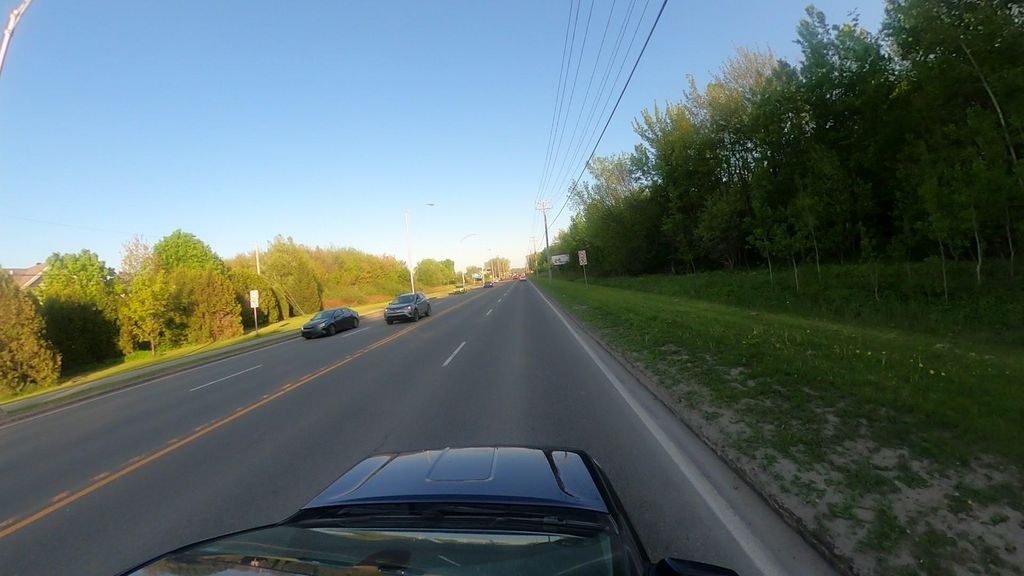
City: quebec_city